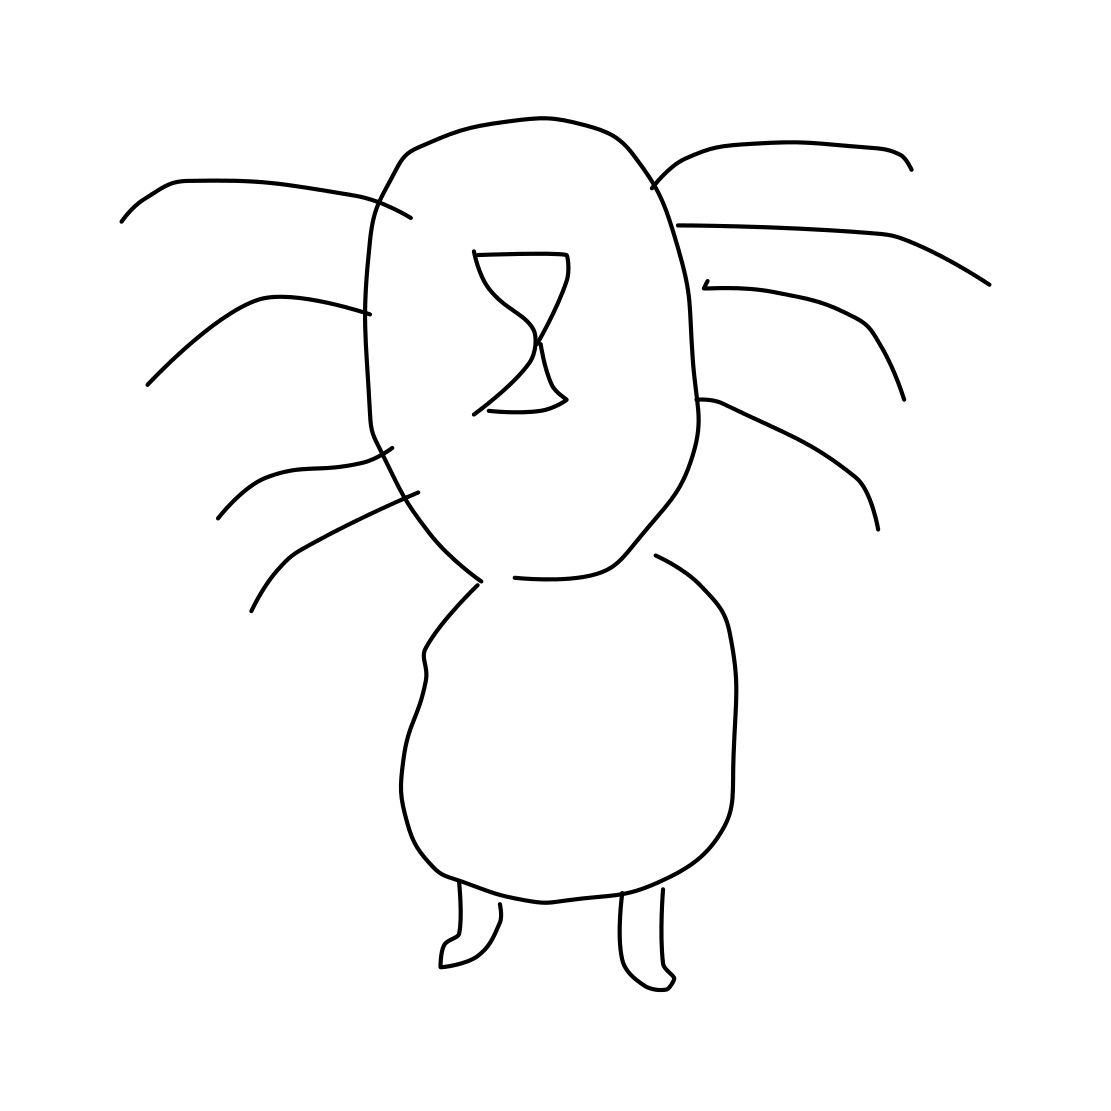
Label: spider